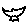
Label: bird